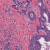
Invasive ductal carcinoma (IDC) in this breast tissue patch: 0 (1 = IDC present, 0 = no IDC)